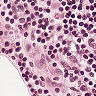
Metastatic tissue present: no